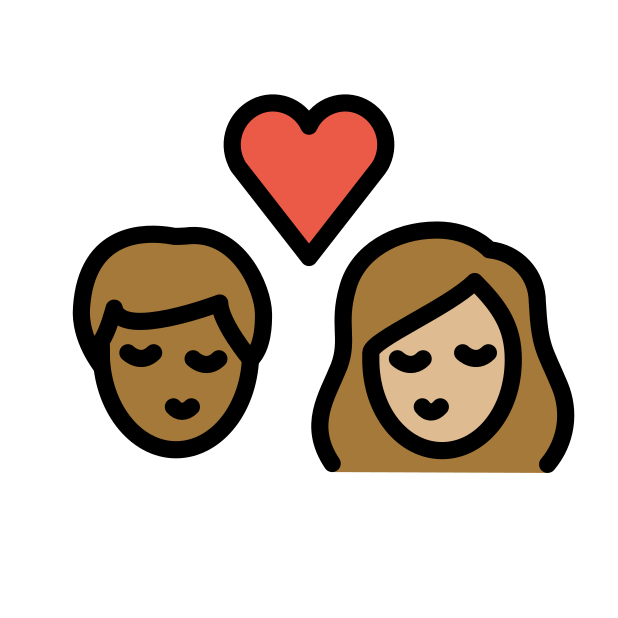
kiss: person, person, medium-dark skin tone, medium-light skin tone